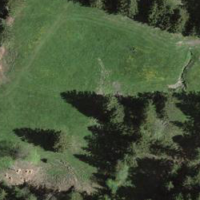
EUNIS habitat code: 25
Species observed at this site:
Euphorbia cyparissias
Plantago media